Question: I'm trying to create a responsive email navigation menu where menu list will shows but not included the Shop e-conolight on desktop screen but then on the mobile devices it will only display Shop e-conolight and Sale.
'''
<li><a class="non-mobile" title="" href="#">LED Lightning</a></li>
<li ><a class="non-mobile" title="" href="#">Linear Fluorescent</a></li>
<li><a class="non-mobile" title="" href="#">Wall Packs</a></li>
<li><a class="non-mobile" title="" href="#">Floodlights</a></li>
<li><a class="non-mobile" title="" href="#">Exit &amp; Emergency</a></li>
<li ><a class="show-mobile" title="" href="#">Shop e-conolight</a></li>
<li class="active"><a title="" href="#" class="sale" style="color:#fff;">Sale</a></li>
@media only screen and (min-device-width:320px) and (min-device-width:480px) and (max-width: 600px) {
.non-mobile { display: none; }
.show-mobile{
display:inline-block;
}
}
@media screen and (max-width: 3024px) {
.show-mobile{ display: none; }
}
'''

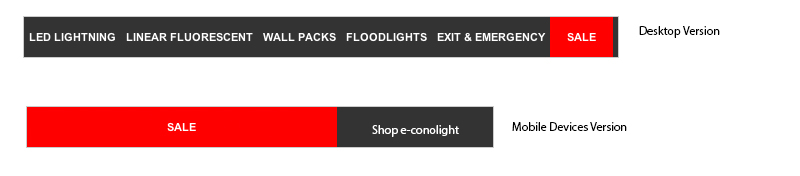
Answer: '''
@media(min-width:601px)
{
.show-mobile{display:none;}
.non-mobile{display:inline-block;}
}
@media(max-width:600px)
{
.show-mobile{display:inline-block;}
.non-mobile{display:none;
}
.sale{display:inline-block}
'''
This will hide the non-mobile ones when the screen width goes down to less than 600px and will hide the mobile only ones when the screen is larger than 600px.
Here's a <URL> of it.
You may want to change the non-mobile and show-mobile classes to the 'li' elements to hide the actual element not just the 'a' tag inside.
edit: here is a <URL> of that.